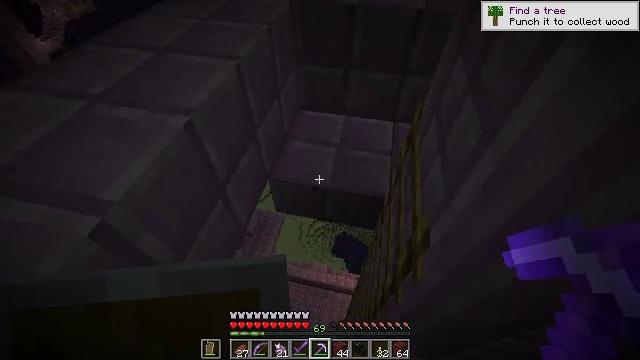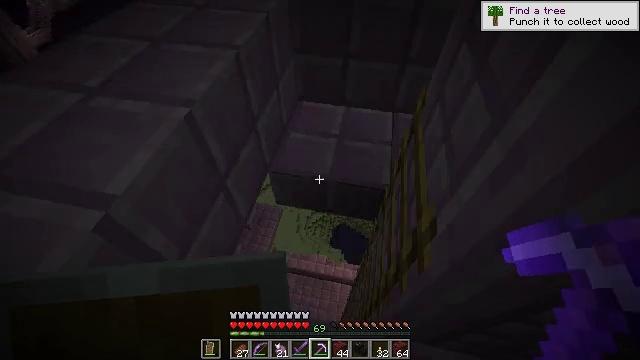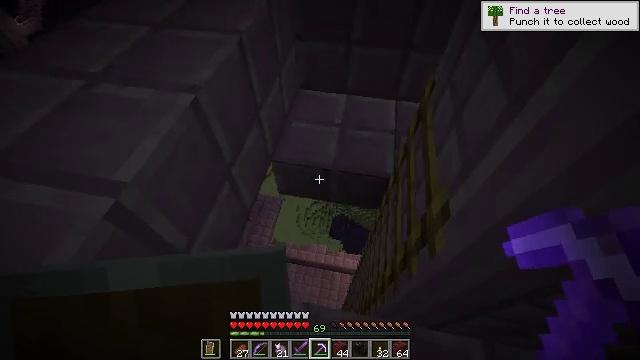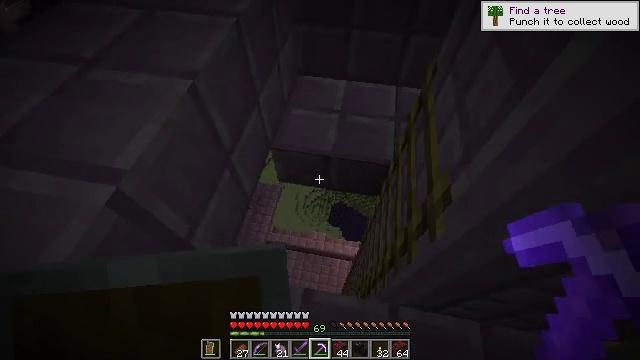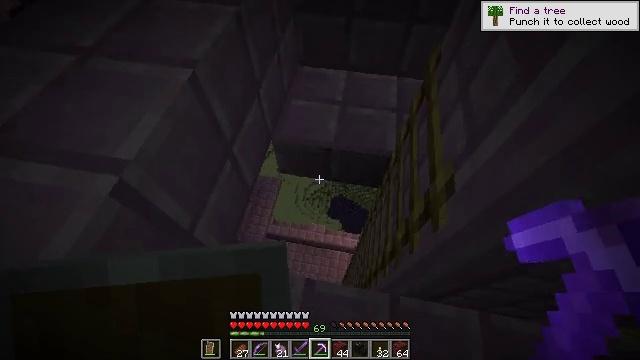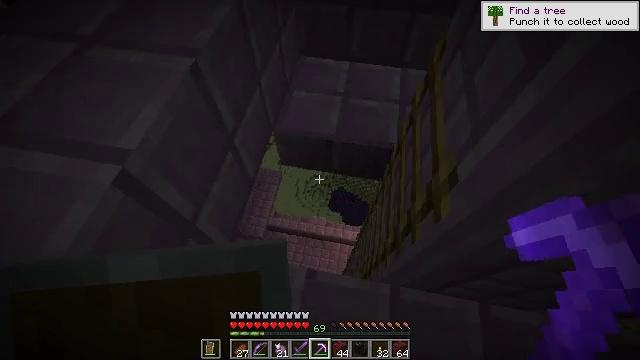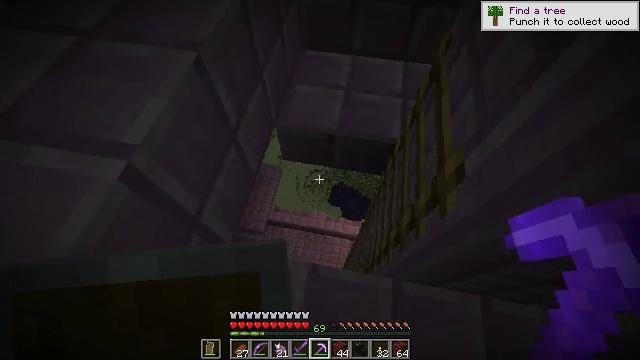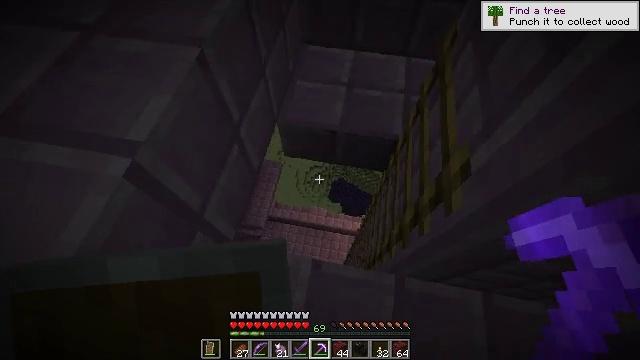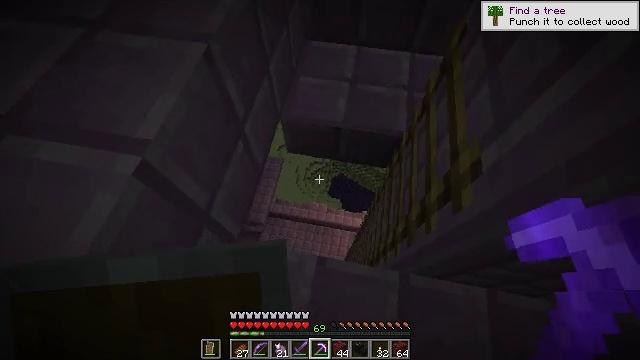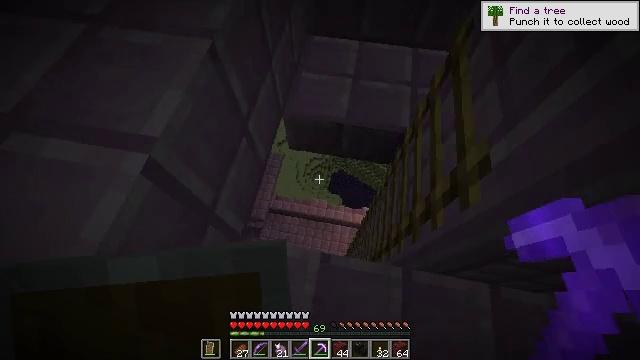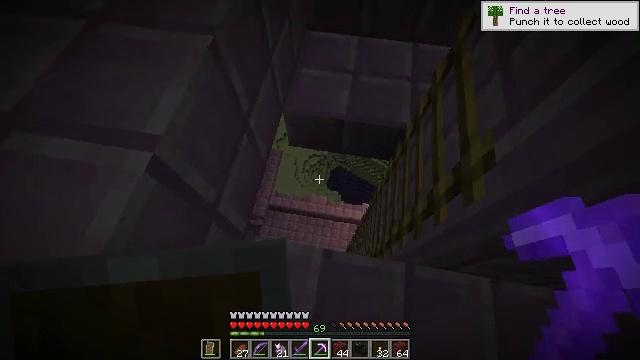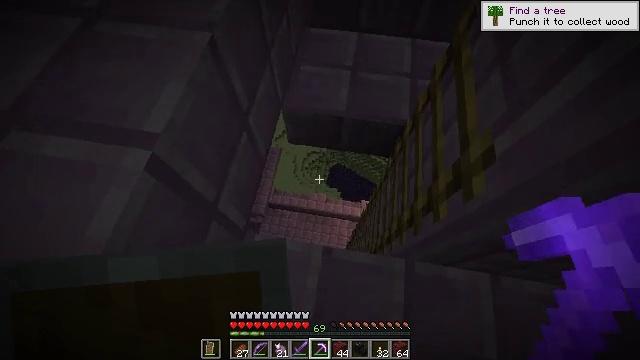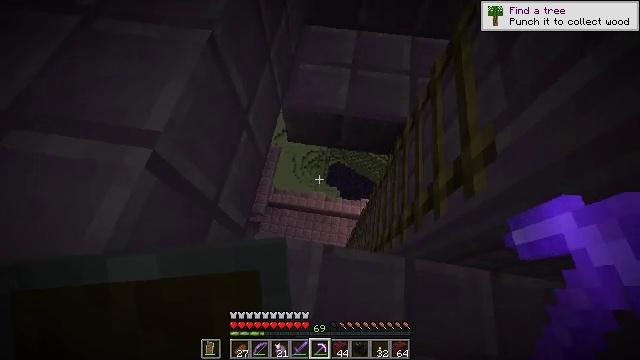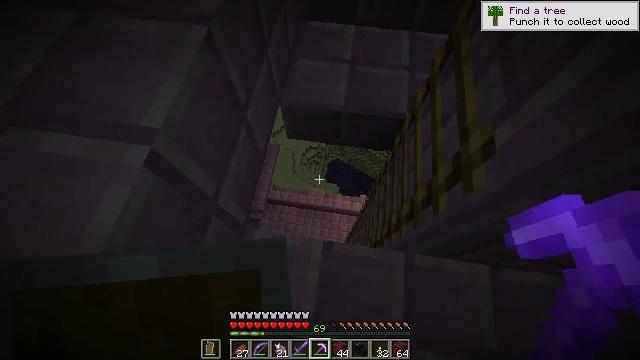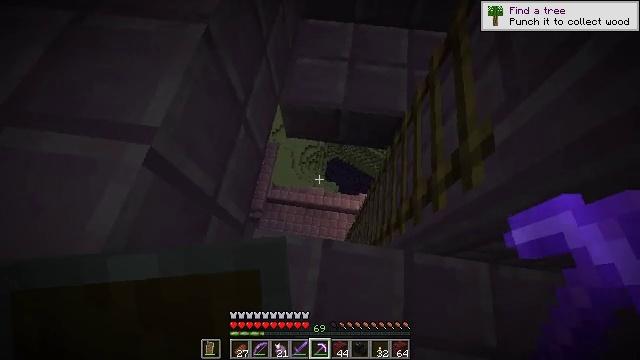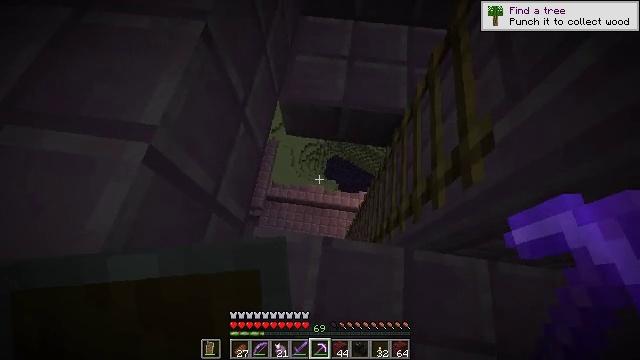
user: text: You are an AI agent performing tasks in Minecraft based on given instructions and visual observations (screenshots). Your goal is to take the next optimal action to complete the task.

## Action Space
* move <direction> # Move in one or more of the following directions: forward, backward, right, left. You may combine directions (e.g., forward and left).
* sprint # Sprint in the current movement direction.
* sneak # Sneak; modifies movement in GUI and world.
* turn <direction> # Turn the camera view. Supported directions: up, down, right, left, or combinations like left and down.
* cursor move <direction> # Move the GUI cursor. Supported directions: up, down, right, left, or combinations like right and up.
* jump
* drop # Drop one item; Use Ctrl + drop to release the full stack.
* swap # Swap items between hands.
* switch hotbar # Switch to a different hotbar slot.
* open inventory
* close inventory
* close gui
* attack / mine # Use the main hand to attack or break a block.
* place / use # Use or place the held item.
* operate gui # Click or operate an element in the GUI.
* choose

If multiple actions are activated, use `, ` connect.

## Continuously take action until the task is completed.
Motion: motion action
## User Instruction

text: Left click on the ender chest to mine.
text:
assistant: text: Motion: turn right and down
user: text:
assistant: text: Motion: turn down
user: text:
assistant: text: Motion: turn down
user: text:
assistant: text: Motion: turn down
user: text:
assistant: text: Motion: turn down
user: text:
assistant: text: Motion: move forward, turn down
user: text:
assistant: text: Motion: move forward
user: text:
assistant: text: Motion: move forward
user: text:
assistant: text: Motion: no_op
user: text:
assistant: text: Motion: no_op
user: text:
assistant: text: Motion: no_op
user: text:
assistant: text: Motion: no_op
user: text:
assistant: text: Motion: no_op
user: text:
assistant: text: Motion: no_op
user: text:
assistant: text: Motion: no_op
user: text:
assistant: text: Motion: no_op
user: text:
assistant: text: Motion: move forward
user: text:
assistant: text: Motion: move forward
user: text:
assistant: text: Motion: move forward
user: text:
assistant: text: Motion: move forward, turn right
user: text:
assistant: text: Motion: move forward, turn right
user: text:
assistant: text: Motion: no_op
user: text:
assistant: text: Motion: no_op
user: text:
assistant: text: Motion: turn right
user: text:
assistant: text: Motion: no_op
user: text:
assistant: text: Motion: no_op
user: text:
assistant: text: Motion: no_op
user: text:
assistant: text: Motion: no_op
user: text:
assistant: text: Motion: no_op
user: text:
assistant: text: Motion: no_op